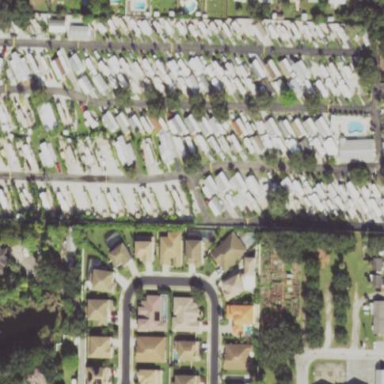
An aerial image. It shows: Residential area with mobile homes.